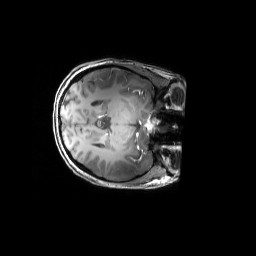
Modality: T1w
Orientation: axial
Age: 23
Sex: female
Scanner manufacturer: siemens
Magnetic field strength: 6.98 T
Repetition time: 2.37 s
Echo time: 0.00231 s